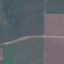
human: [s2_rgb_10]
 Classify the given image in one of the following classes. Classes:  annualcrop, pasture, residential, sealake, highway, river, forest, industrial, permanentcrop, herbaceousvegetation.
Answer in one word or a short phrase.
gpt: AnnualCrop